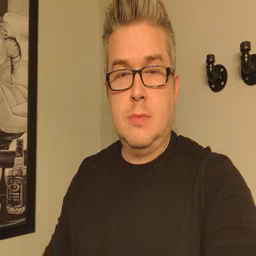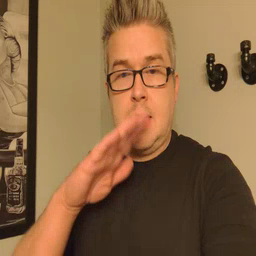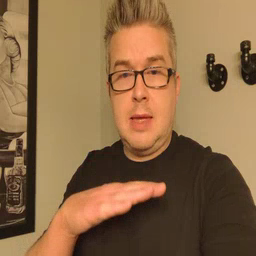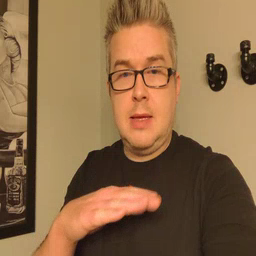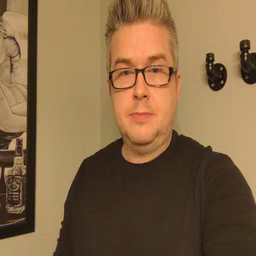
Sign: on